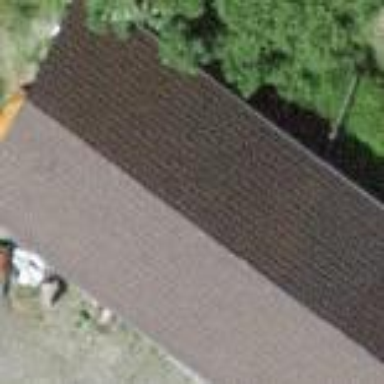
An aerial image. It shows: Garage.